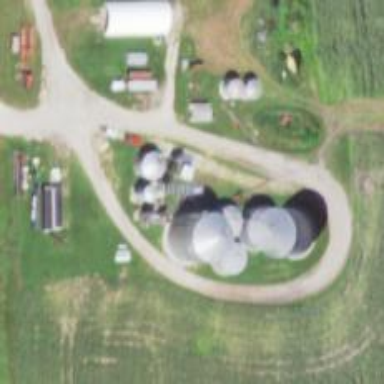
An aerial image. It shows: Silo.